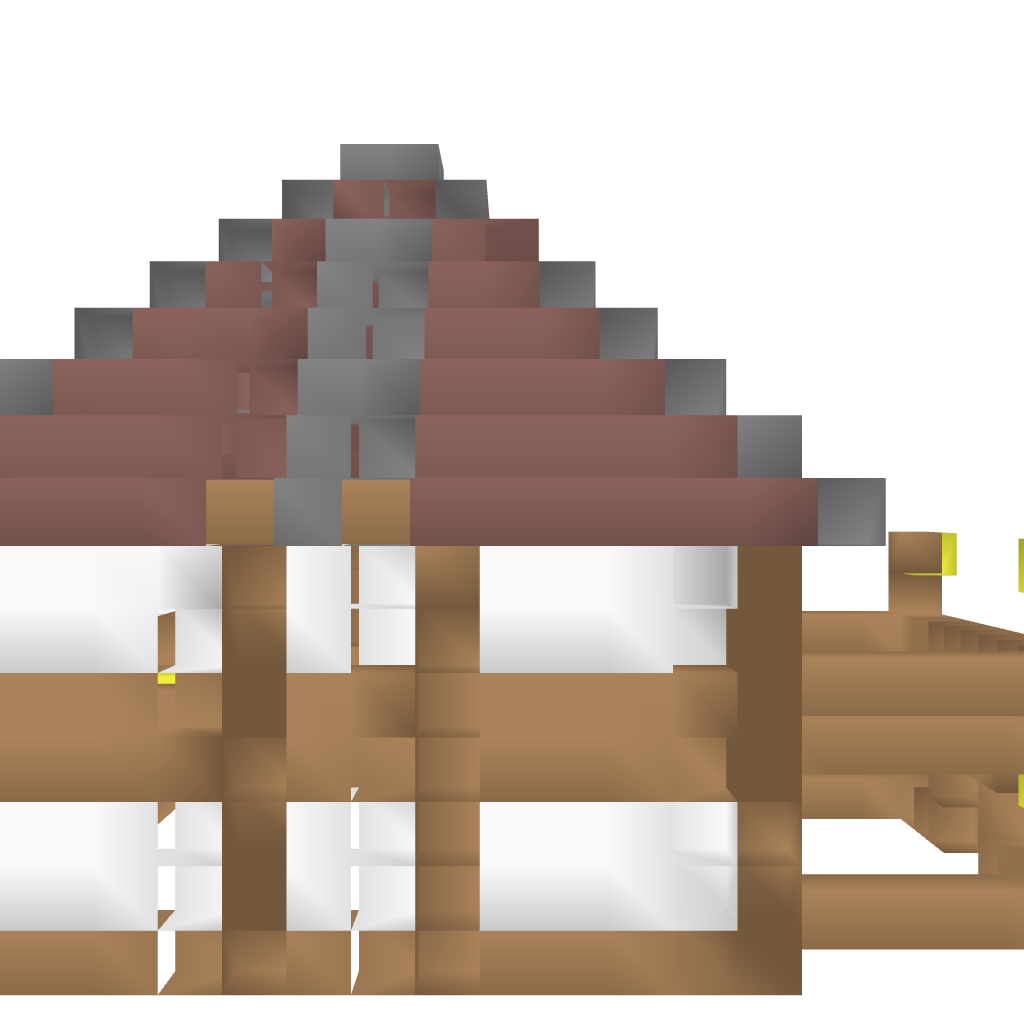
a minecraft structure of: Just A House good quality